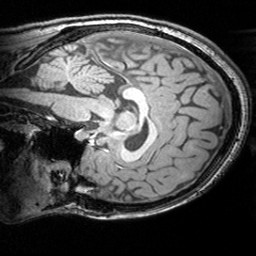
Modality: T1w
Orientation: sagittal
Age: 18
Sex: female
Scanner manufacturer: siemens
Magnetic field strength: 3 T
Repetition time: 1.81 s
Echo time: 0.00351 s